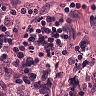
Metastatic tissue present: yes